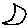
Label: moon